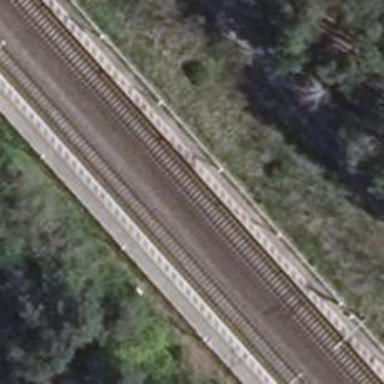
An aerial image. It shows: Railway stop with public transport stop position.